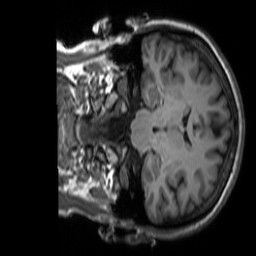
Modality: T1w
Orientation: coronal
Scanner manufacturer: siemens
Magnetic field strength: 3 T
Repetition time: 1.7 s
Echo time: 0.00239 s